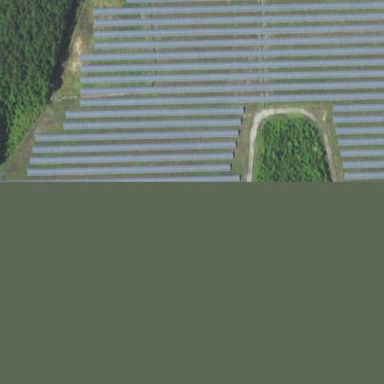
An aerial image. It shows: Solar power plant using photovoltaic technology.